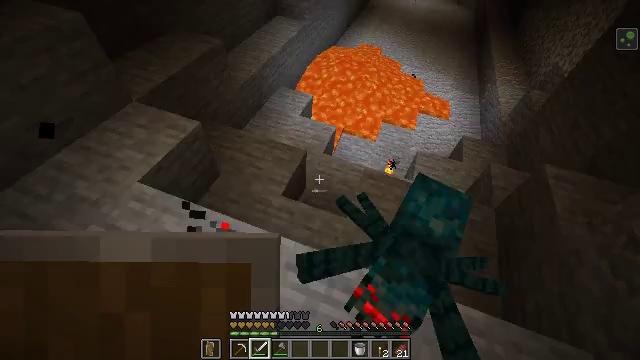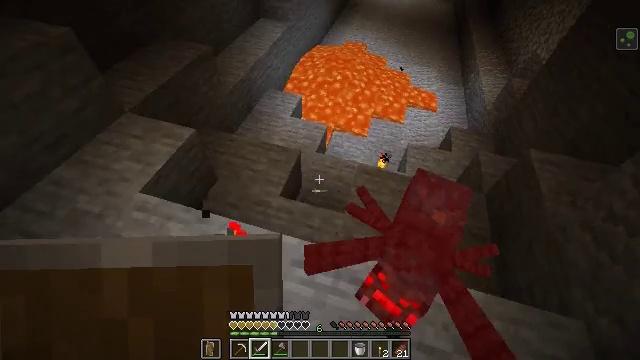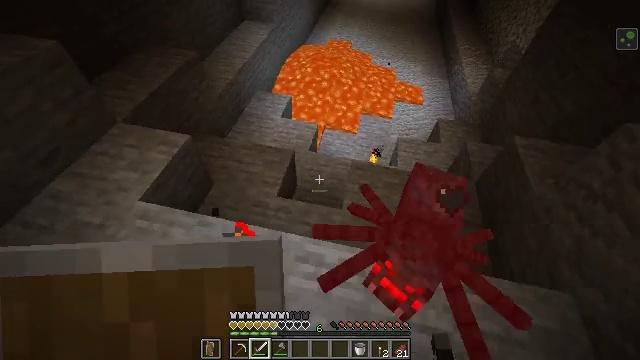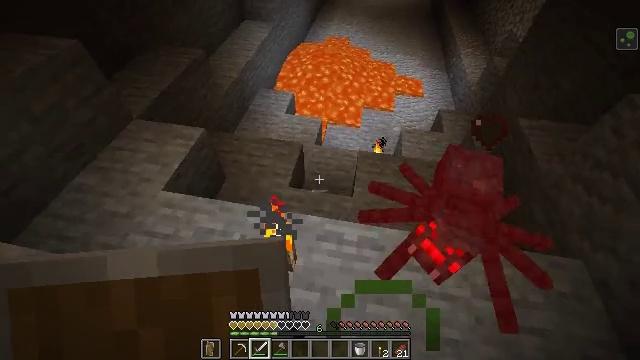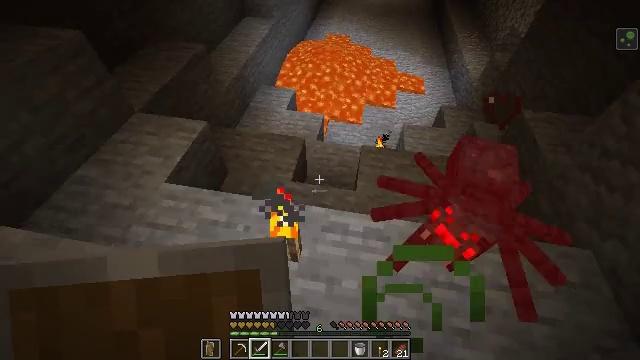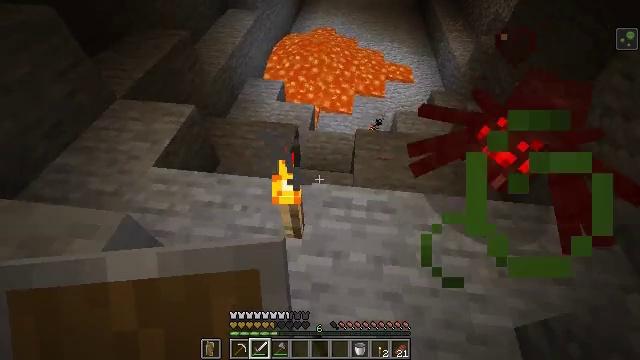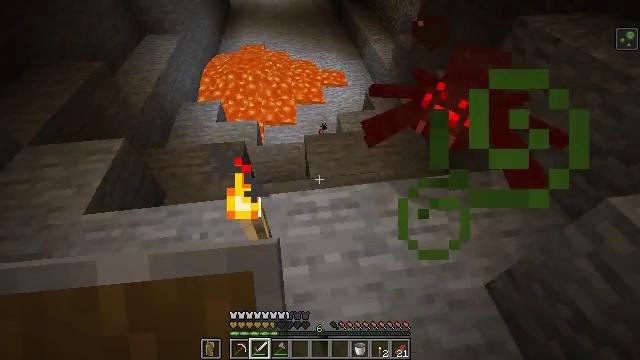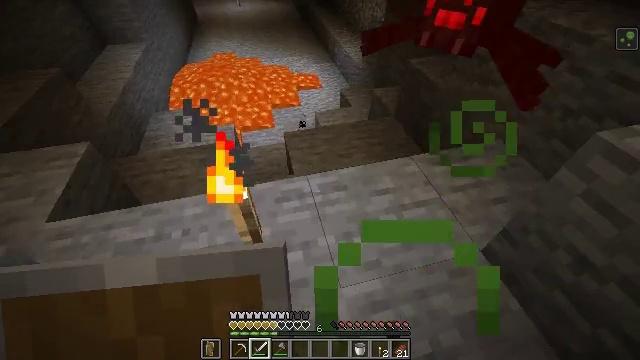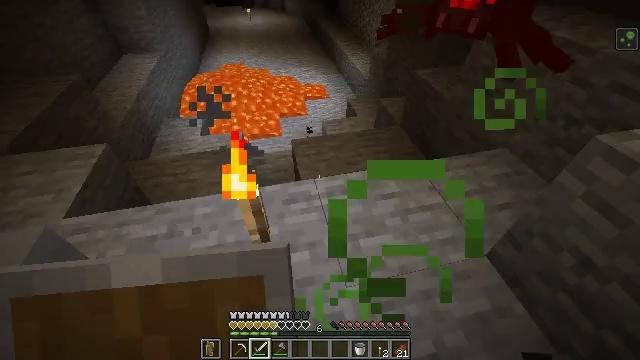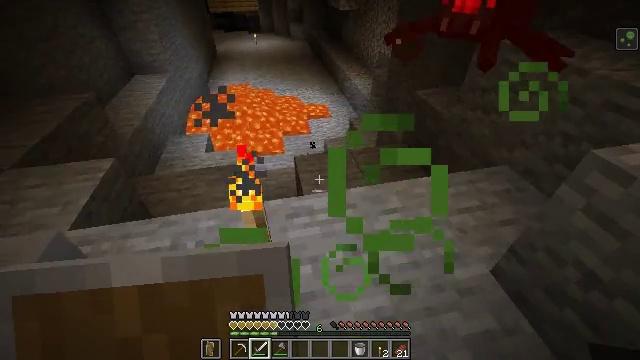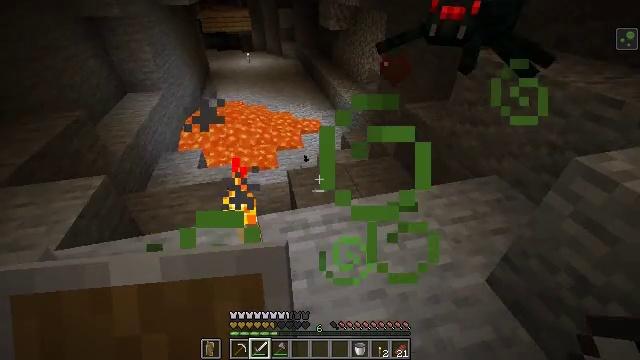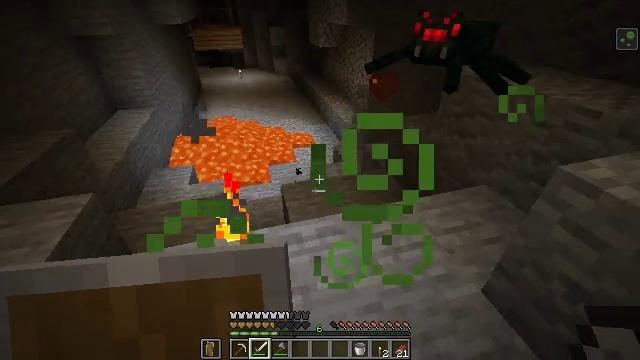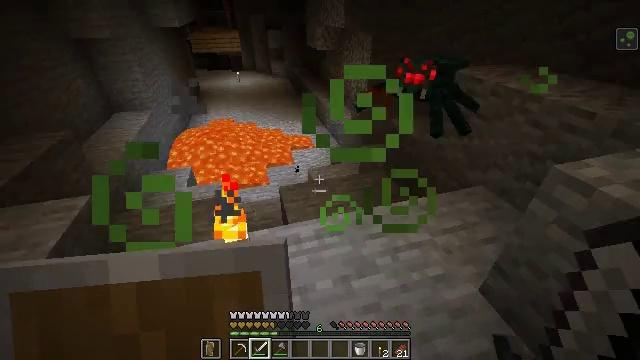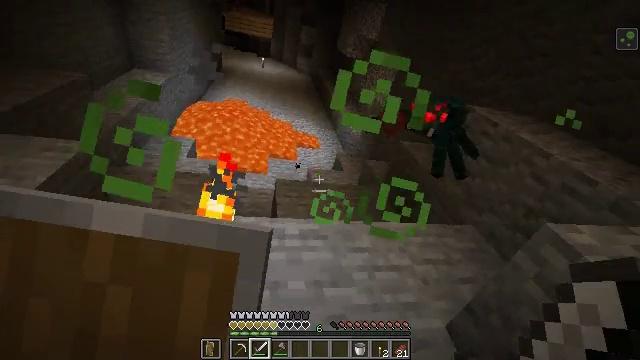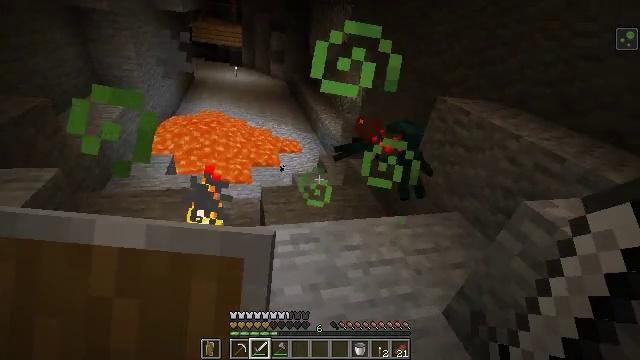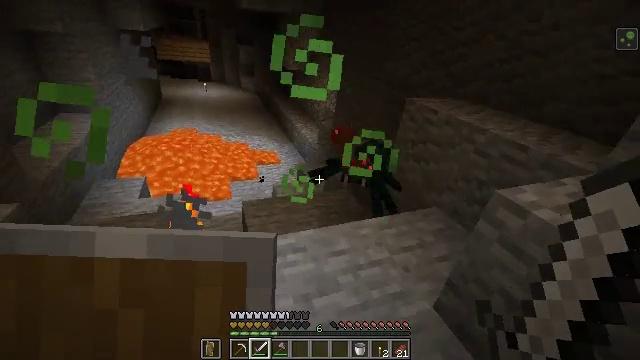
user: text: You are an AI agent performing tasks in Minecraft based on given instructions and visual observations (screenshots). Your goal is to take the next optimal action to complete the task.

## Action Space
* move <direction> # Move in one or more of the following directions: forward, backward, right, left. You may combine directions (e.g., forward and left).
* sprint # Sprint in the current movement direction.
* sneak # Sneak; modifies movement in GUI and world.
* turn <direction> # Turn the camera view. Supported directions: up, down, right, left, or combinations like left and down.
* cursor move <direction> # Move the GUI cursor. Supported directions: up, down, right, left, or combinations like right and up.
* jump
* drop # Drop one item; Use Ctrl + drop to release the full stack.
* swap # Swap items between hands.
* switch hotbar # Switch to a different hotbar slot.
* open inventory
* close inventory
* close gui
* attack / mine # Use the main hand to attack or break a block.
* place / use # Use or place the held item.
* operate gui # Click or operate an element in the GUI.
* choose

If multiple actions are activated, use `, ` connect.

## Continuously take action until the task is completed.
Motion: motion action
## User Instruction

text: Combat the cave spider.
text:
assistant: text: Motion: turn right
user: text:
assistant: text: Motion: turn right, attack / mine
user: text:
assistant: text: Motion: attack / mine
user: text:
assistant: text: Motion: no_op
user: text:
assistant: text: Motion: turn right
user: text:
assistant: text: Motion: turn right and up
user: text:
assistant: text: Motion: turn right and up
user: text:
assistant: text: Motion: turn left and up
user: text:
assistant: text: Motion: turn up
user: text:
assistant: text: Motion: turn right and up
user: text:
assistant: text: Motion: turn right and up
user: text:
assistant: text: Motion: no_op
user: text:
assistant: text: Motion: no_op
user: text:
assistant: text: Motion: turn right and up
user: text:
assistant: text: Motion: turn right and up
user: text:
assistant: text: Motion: turn right
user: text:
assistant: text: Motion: turn right
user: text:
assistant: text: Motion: turn right
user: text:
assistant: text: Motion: turn right, attack / mine
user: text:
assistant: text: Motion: attack / mine
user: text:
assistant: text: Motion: attack / mine
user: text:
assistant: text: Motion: turn left, attack / mine
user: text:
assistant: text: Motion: no_op
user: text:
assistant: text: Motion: no_op